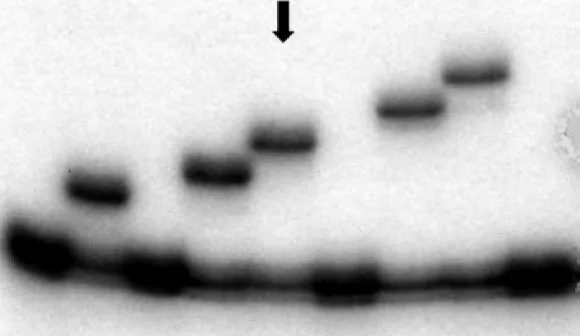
Analysis of GCG-repeat size in exon 1 of the PABPN1 gene by PCR and denaturing PAA gel electrophoresis as described previously showing heterozygosity for a (GCG)10 expansion in the index patient (lane 5, arrow). Lanes 1, 3, 6, and 9 represent normal homozygous controls for the (GCG)6 allele. Lanes 2, 4, 7 and 8 show heterozygote and non related carriers of (GCG)8, (GCG)9, (GCG)11, and (GCG)12 expansions, respectively.
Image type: pathology (fish)